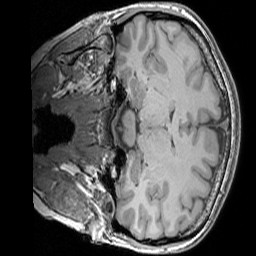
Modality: T1w
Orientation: coronal
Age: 26
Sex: female
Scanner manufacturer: siemens
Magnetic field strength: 3 T
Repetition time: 1.83 s
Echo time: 0.00303 s